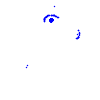
Particle: electron